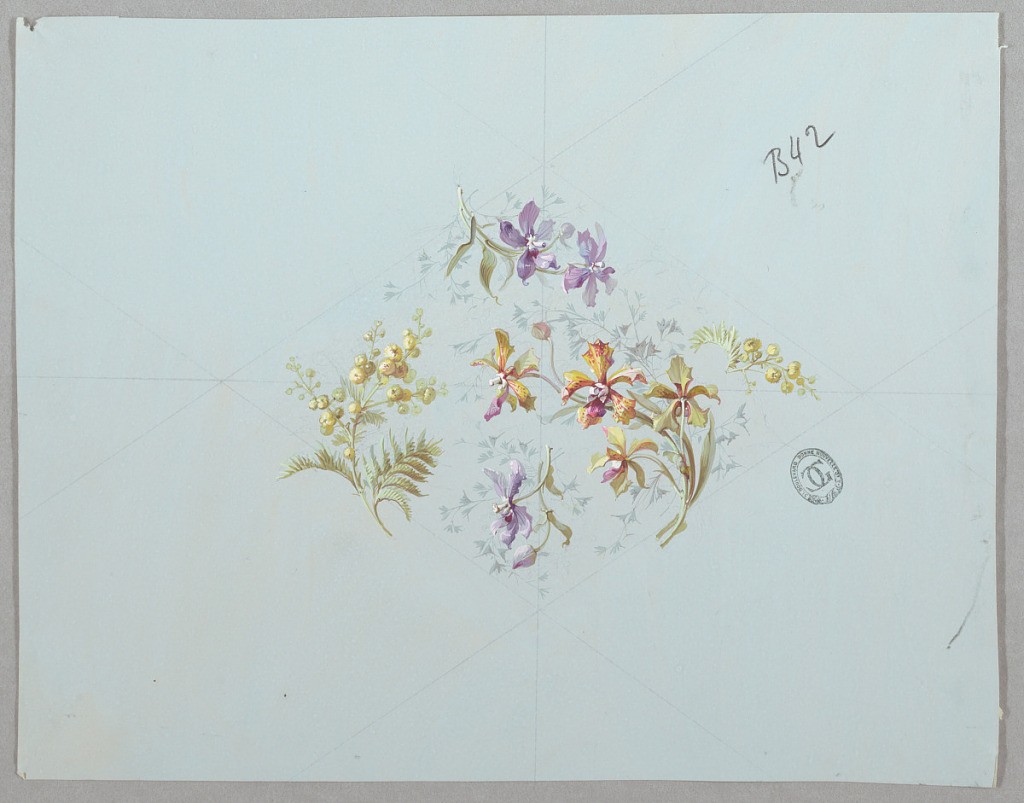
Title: Design for Wallpaper and Textile: Flowers
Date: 19th century
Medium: Brush and gouache, graphite on white paper
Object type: Drawing
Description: Horizontally-oriented diamond shape made up of flowers and foliage. Purple flowers and foliage with yellow berries outline the diamond, red and yellow flowers with stems and foliage at the center. Guidelines in graphite are visible with the diamond bisected horizontally and vertically.